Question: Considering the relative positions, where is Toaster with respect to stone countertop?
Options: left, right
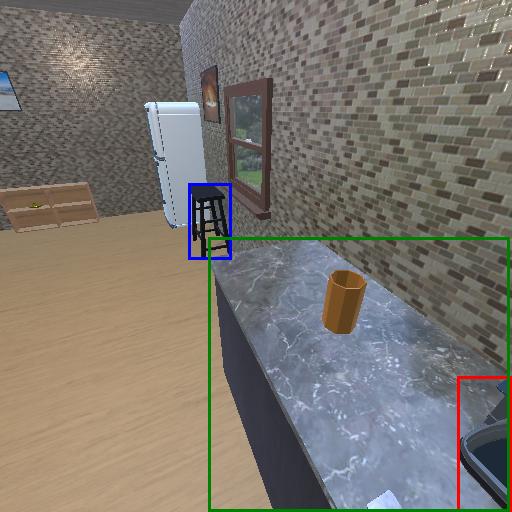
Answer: left